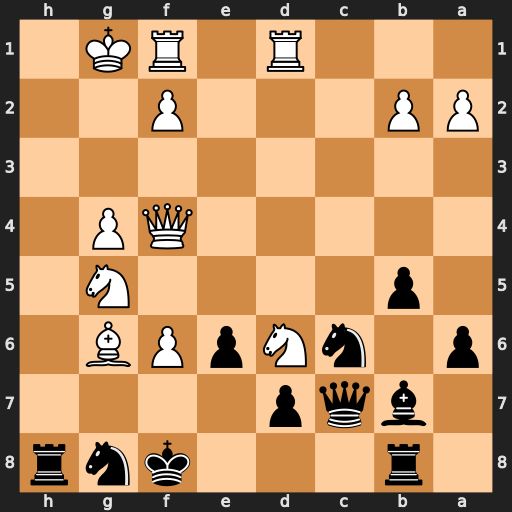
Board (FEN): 1r3knr/1bqp4/p1nNpPB1/1p4N1/5QP1/8/PP3P2/3R1RK1
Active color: b
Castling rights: -
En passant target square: -
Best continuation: Nd4 Nh7+ Rxh7 Bxh7 Ne2+ Kh2 Nxf4